Field crop: maize
Growth stage: 2
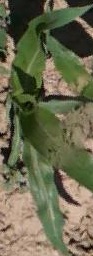
Species: maize